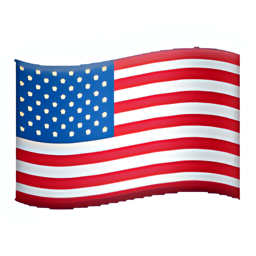
Name: flag for us outlying islands
Emoji: 🇲🇺
Group: Flags
Sub-group: country-flag